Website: crate-barrel
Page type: stored-credit-cards
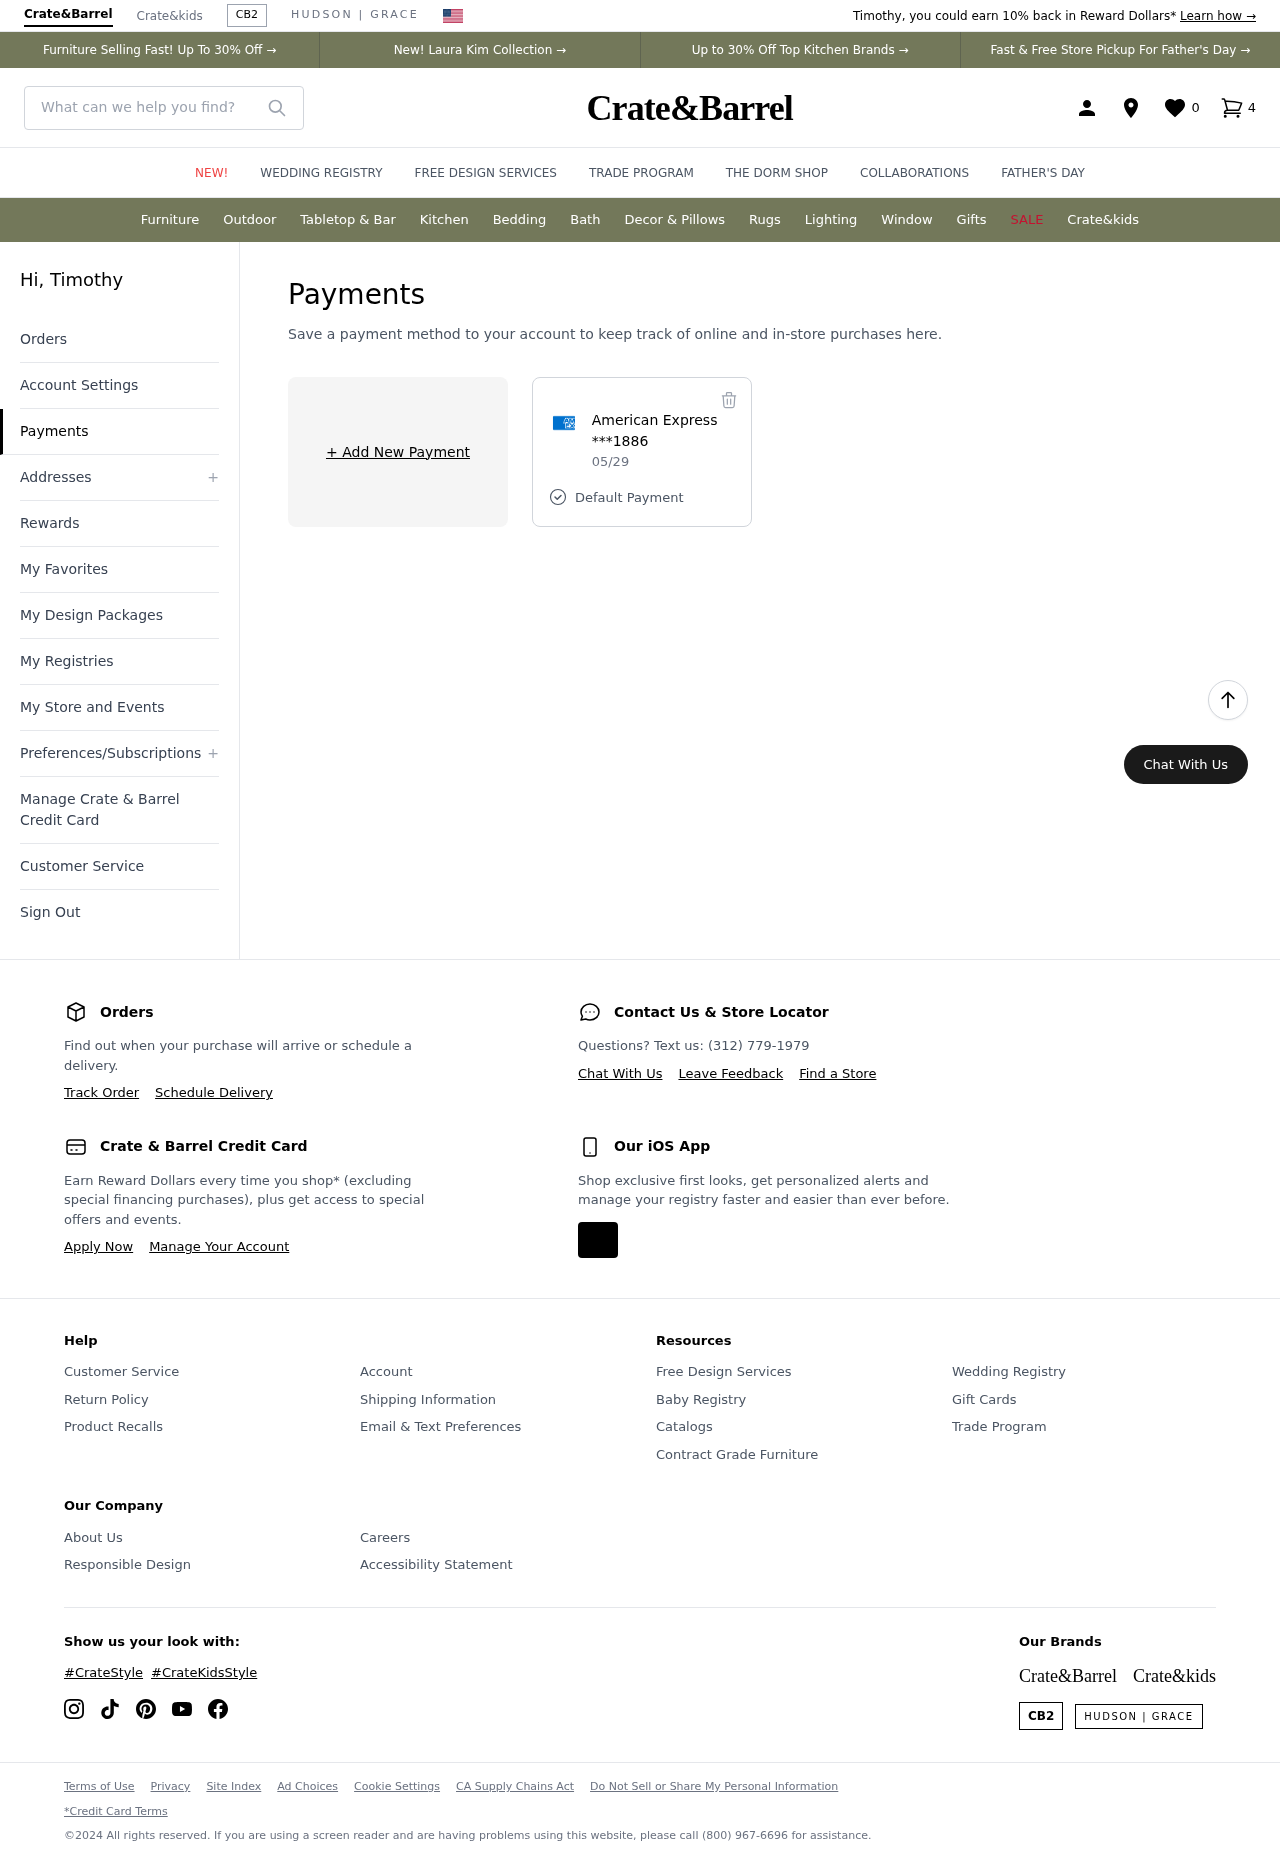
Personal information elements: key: PII_CARD_EXPIRY
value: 05/29
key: PII_CARD_LAST4
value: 1886
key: PII_CARD_TYPE
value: American Express
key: PII_FIRSTNAME
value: Timothy
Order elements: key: ORDER_NUM_ITEMS
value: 4
Search elements: key: HEADER_SEARCH
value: What can we help you find?
Other elements: key: FAVORITES_COUNT
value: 0